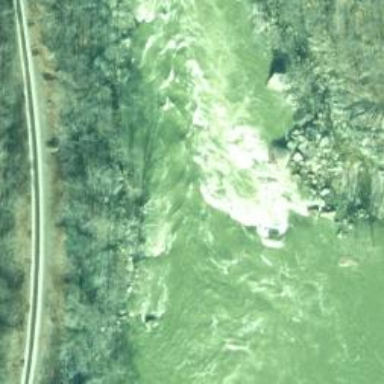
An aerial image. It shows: Rapids in the waterway.